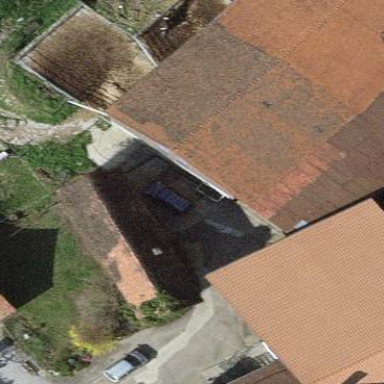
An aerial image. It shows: Farm building.